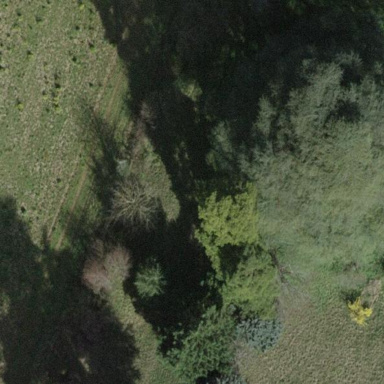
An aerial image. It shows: Mixed woodland area with various types of leaves.